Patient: sex M, age 50
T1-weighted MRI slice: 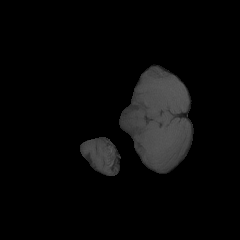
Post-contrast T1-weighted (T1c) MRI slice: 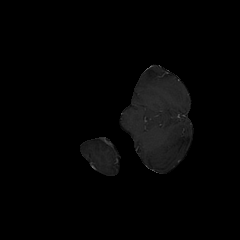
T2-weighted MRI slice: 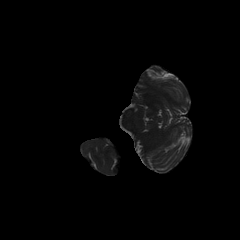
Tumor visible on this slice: no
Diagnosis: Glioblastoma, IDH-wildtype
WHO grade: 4